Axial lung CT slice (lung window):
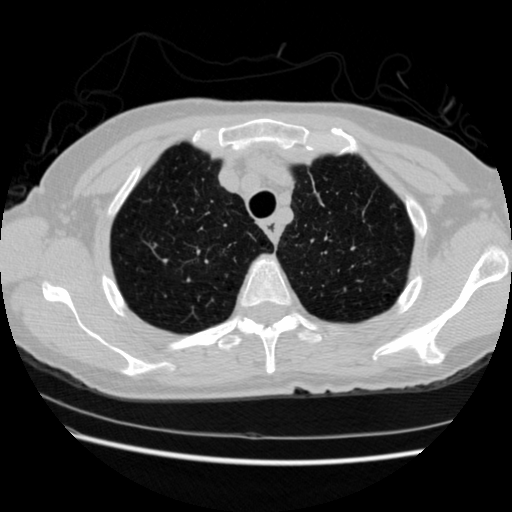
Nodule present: no